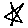
Label: star